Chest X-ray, AP view. Patient: 13 years old, sex F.
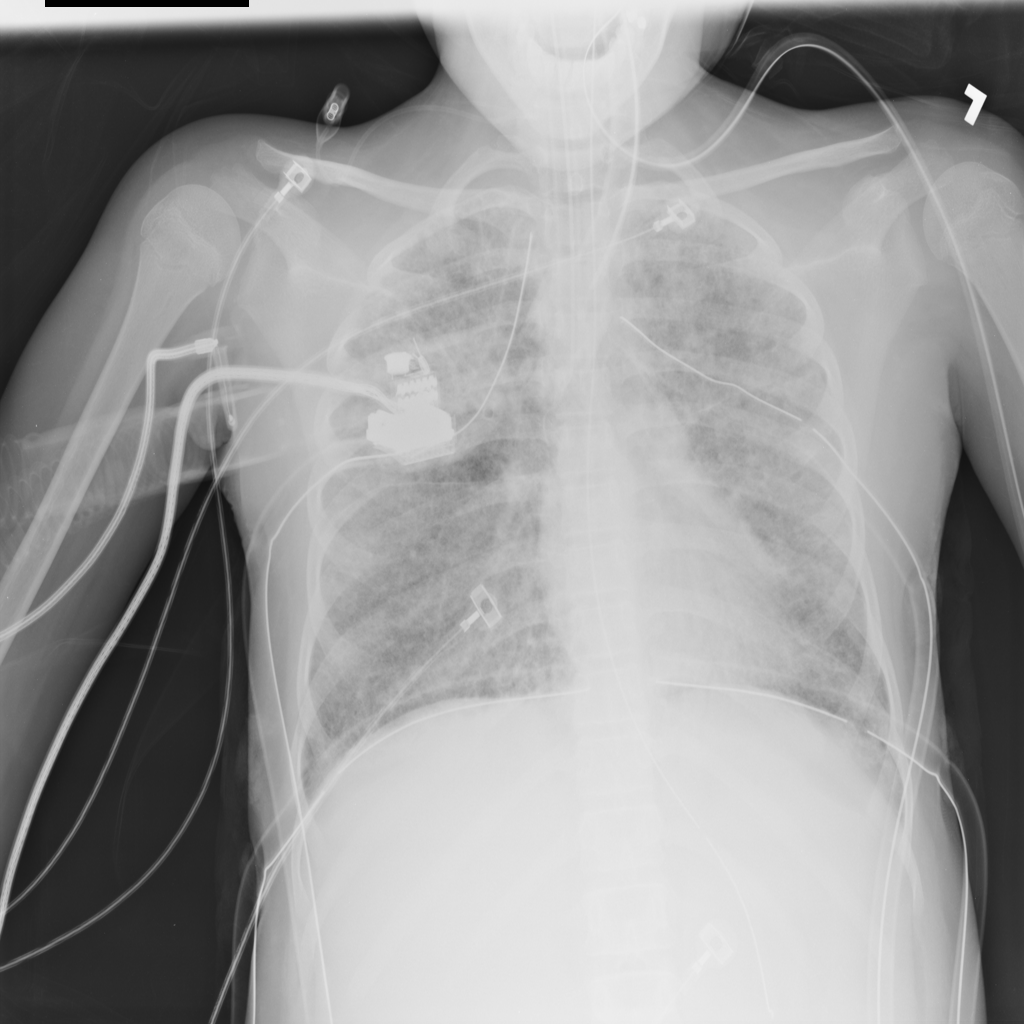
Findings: No Finding